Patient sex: M
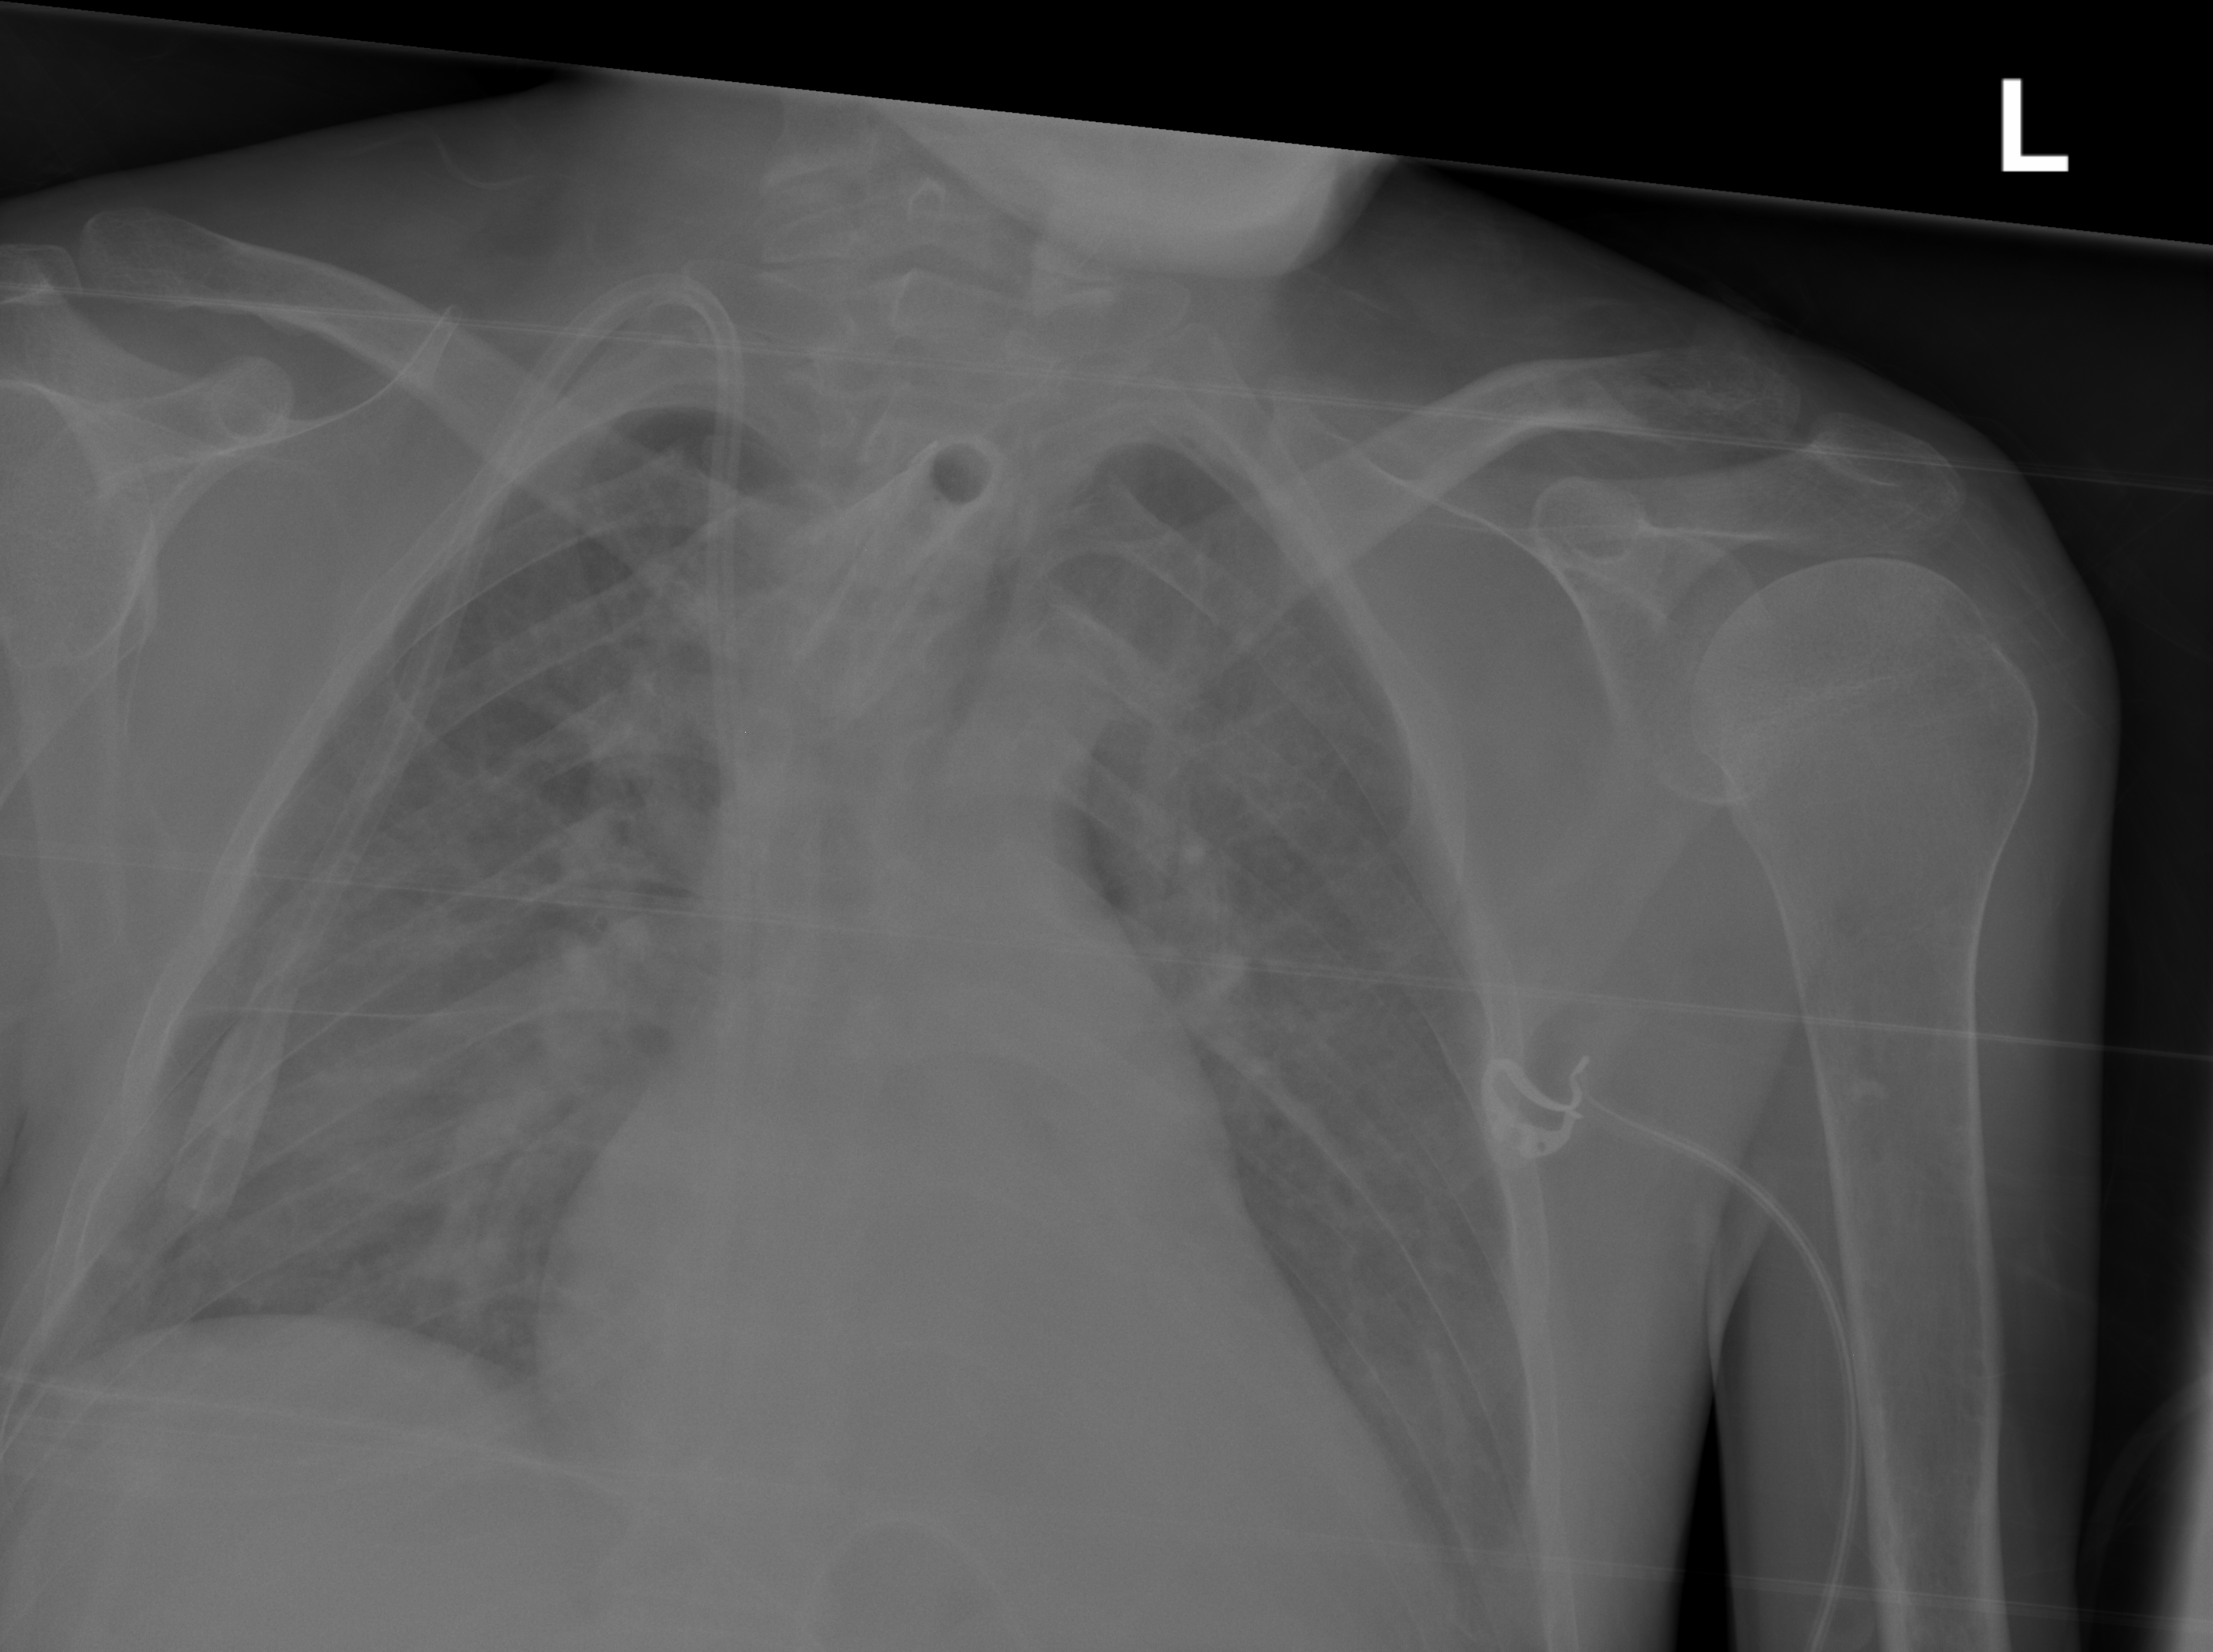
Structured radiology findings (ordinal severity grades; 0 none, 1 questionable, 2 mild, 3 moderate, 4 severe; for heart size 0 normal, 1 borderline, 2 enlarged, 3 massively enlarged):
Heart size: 2
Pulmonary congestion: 2
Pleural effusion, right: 0
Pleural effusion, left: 0
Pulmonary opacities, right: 0
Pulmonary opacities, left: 0
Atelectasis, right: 0
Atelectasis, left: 0